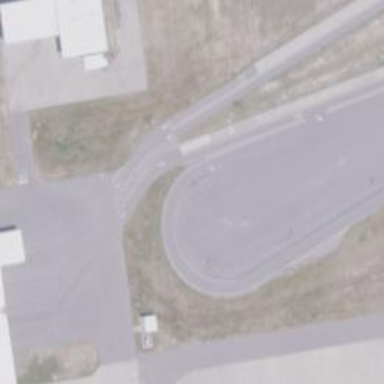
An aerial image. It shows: Motor sport raceway with asphalt surface.